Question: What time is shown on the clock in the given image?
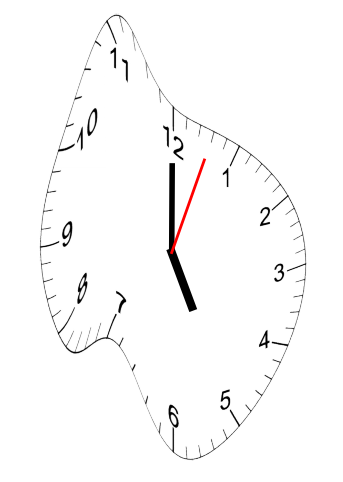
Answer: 05:00:03